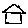
Label: house